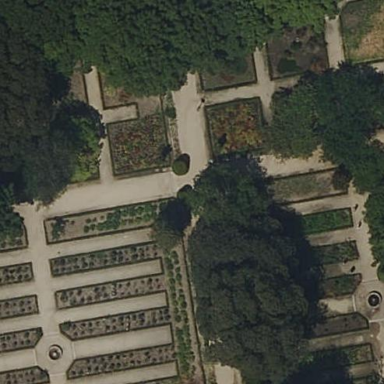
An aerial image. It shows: Beautiful garden meant for leisure and relaxation.